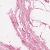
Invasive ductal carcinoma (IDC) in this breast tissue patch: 0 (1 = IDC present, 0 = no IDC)